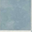
Piece: xx